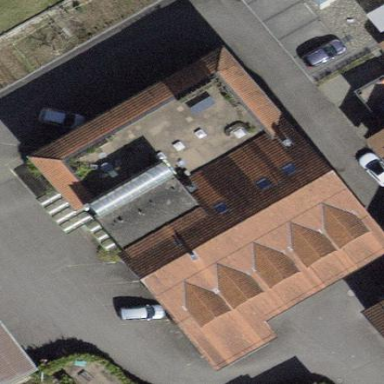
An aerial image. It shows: Building with tile roof.